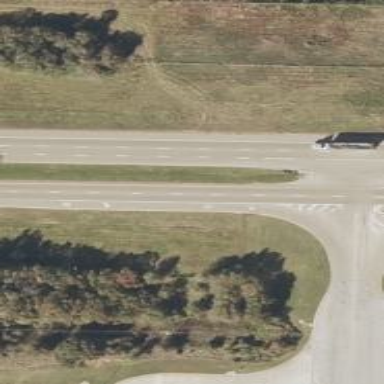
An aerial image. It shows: Dual carriageway trunk highway with asphalt surface. It is expressway.